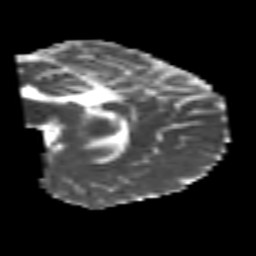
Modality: MD
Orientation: sagittal
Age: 25
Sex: male
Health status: healthy